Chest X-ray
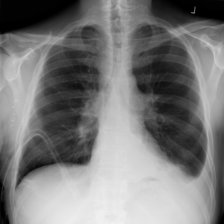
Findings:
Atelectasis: negative
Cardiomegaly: negative
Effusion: positive
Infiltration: negative
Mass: negative
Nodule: negative
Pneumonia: negative
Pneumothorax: negative
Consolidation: positive
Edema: negative
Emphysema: negative
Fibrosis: negative
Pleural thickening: negative
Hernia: negative